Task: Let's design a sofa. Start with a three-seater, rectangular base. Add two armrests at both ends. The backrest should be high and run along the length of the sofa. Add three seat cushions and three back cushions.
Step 287:
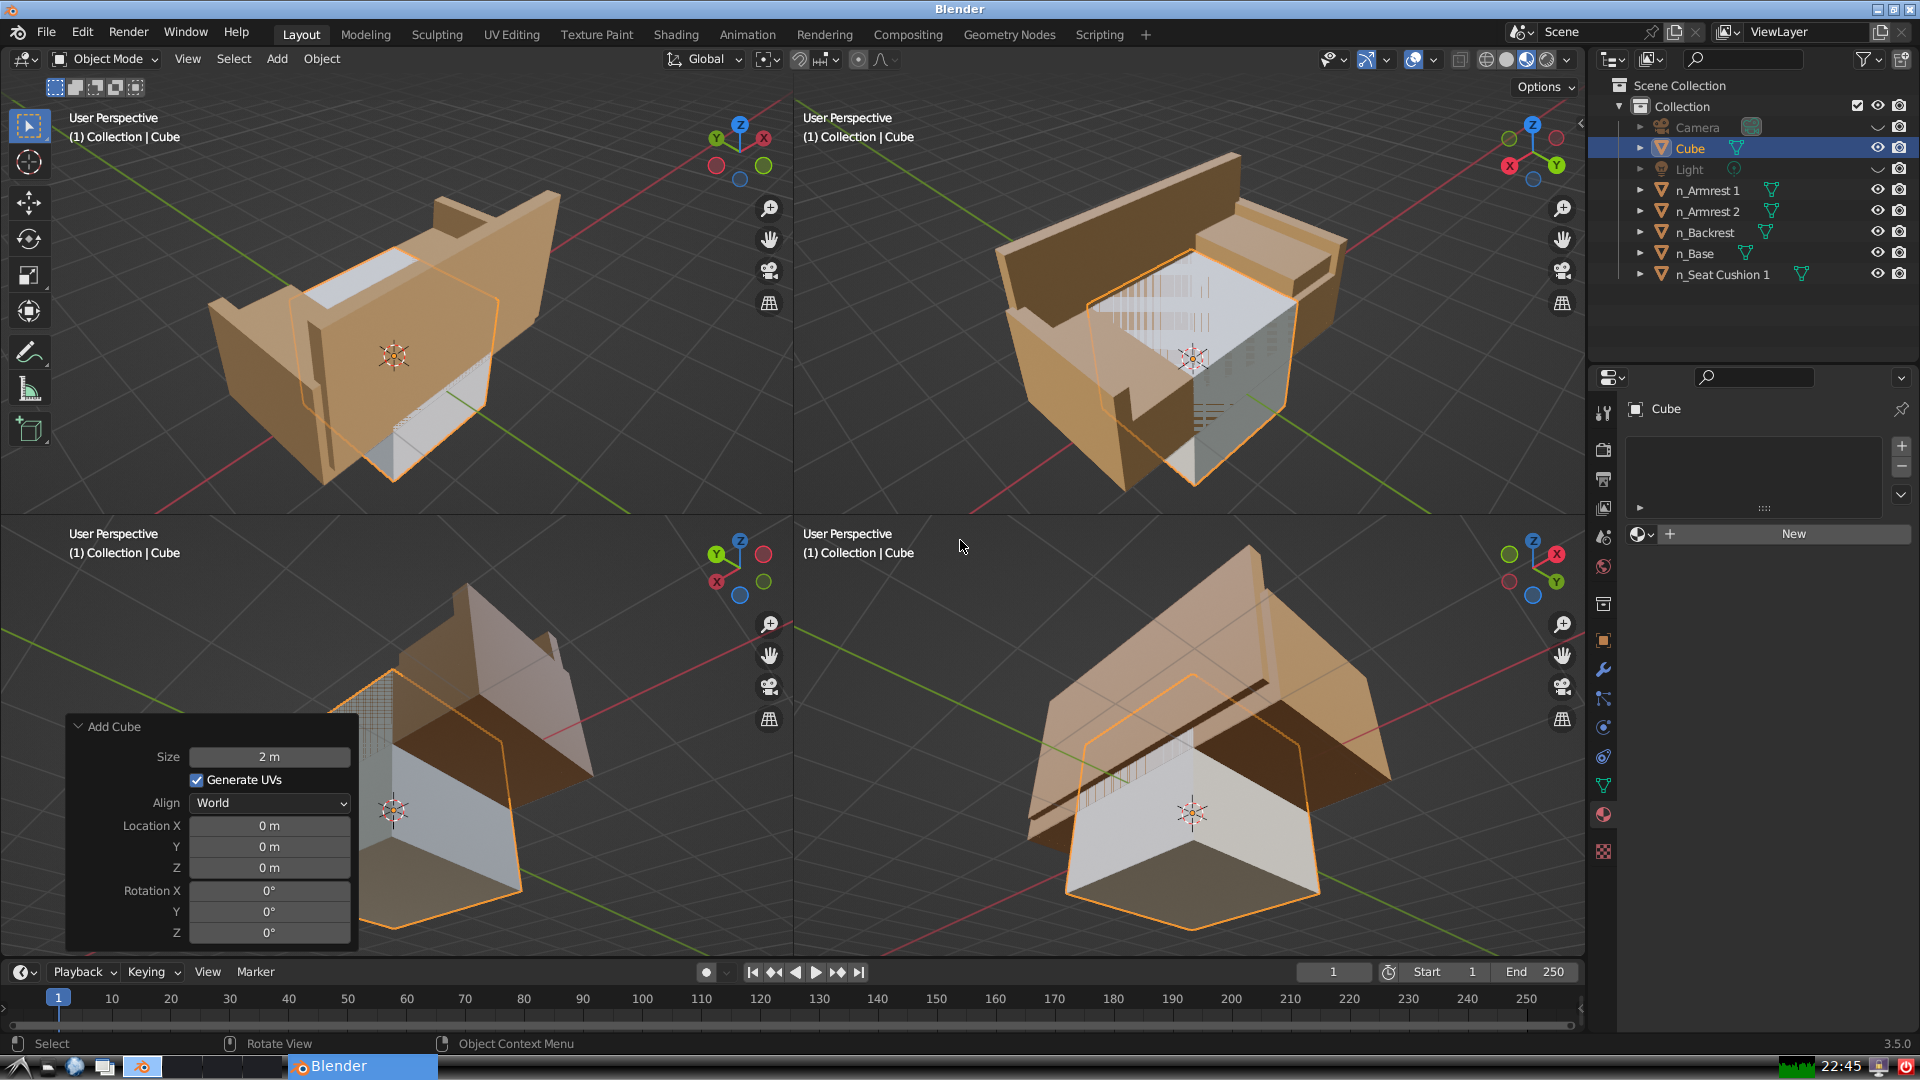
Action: {"key_press": ['Ctrl, Home']}